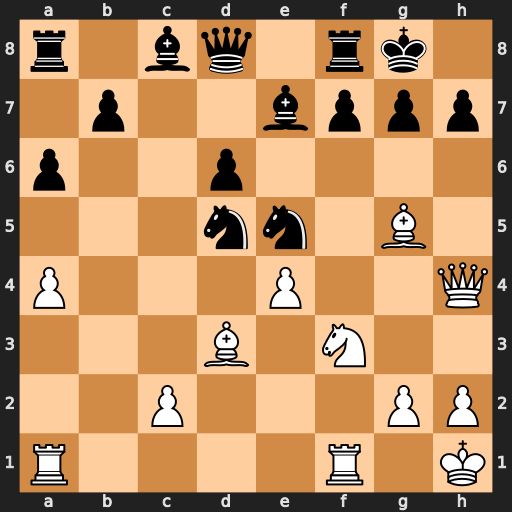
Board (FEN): r1bq1rk1/1p2bppp/p2p4/3nn1B1/P3P2Q/3B1N2/2P3PP/R4R1K
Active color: w
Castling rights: -
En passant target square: -
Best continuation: exd5 Nxd3 Bxe7 Qxe7 Qxe7